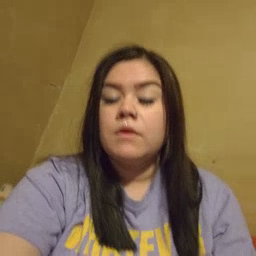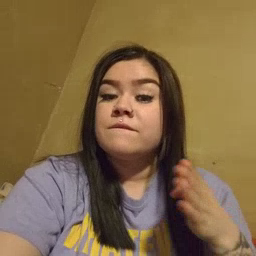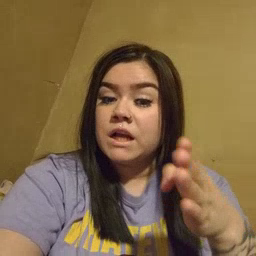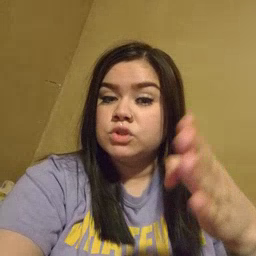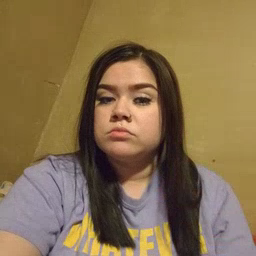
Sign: fish